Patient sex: M
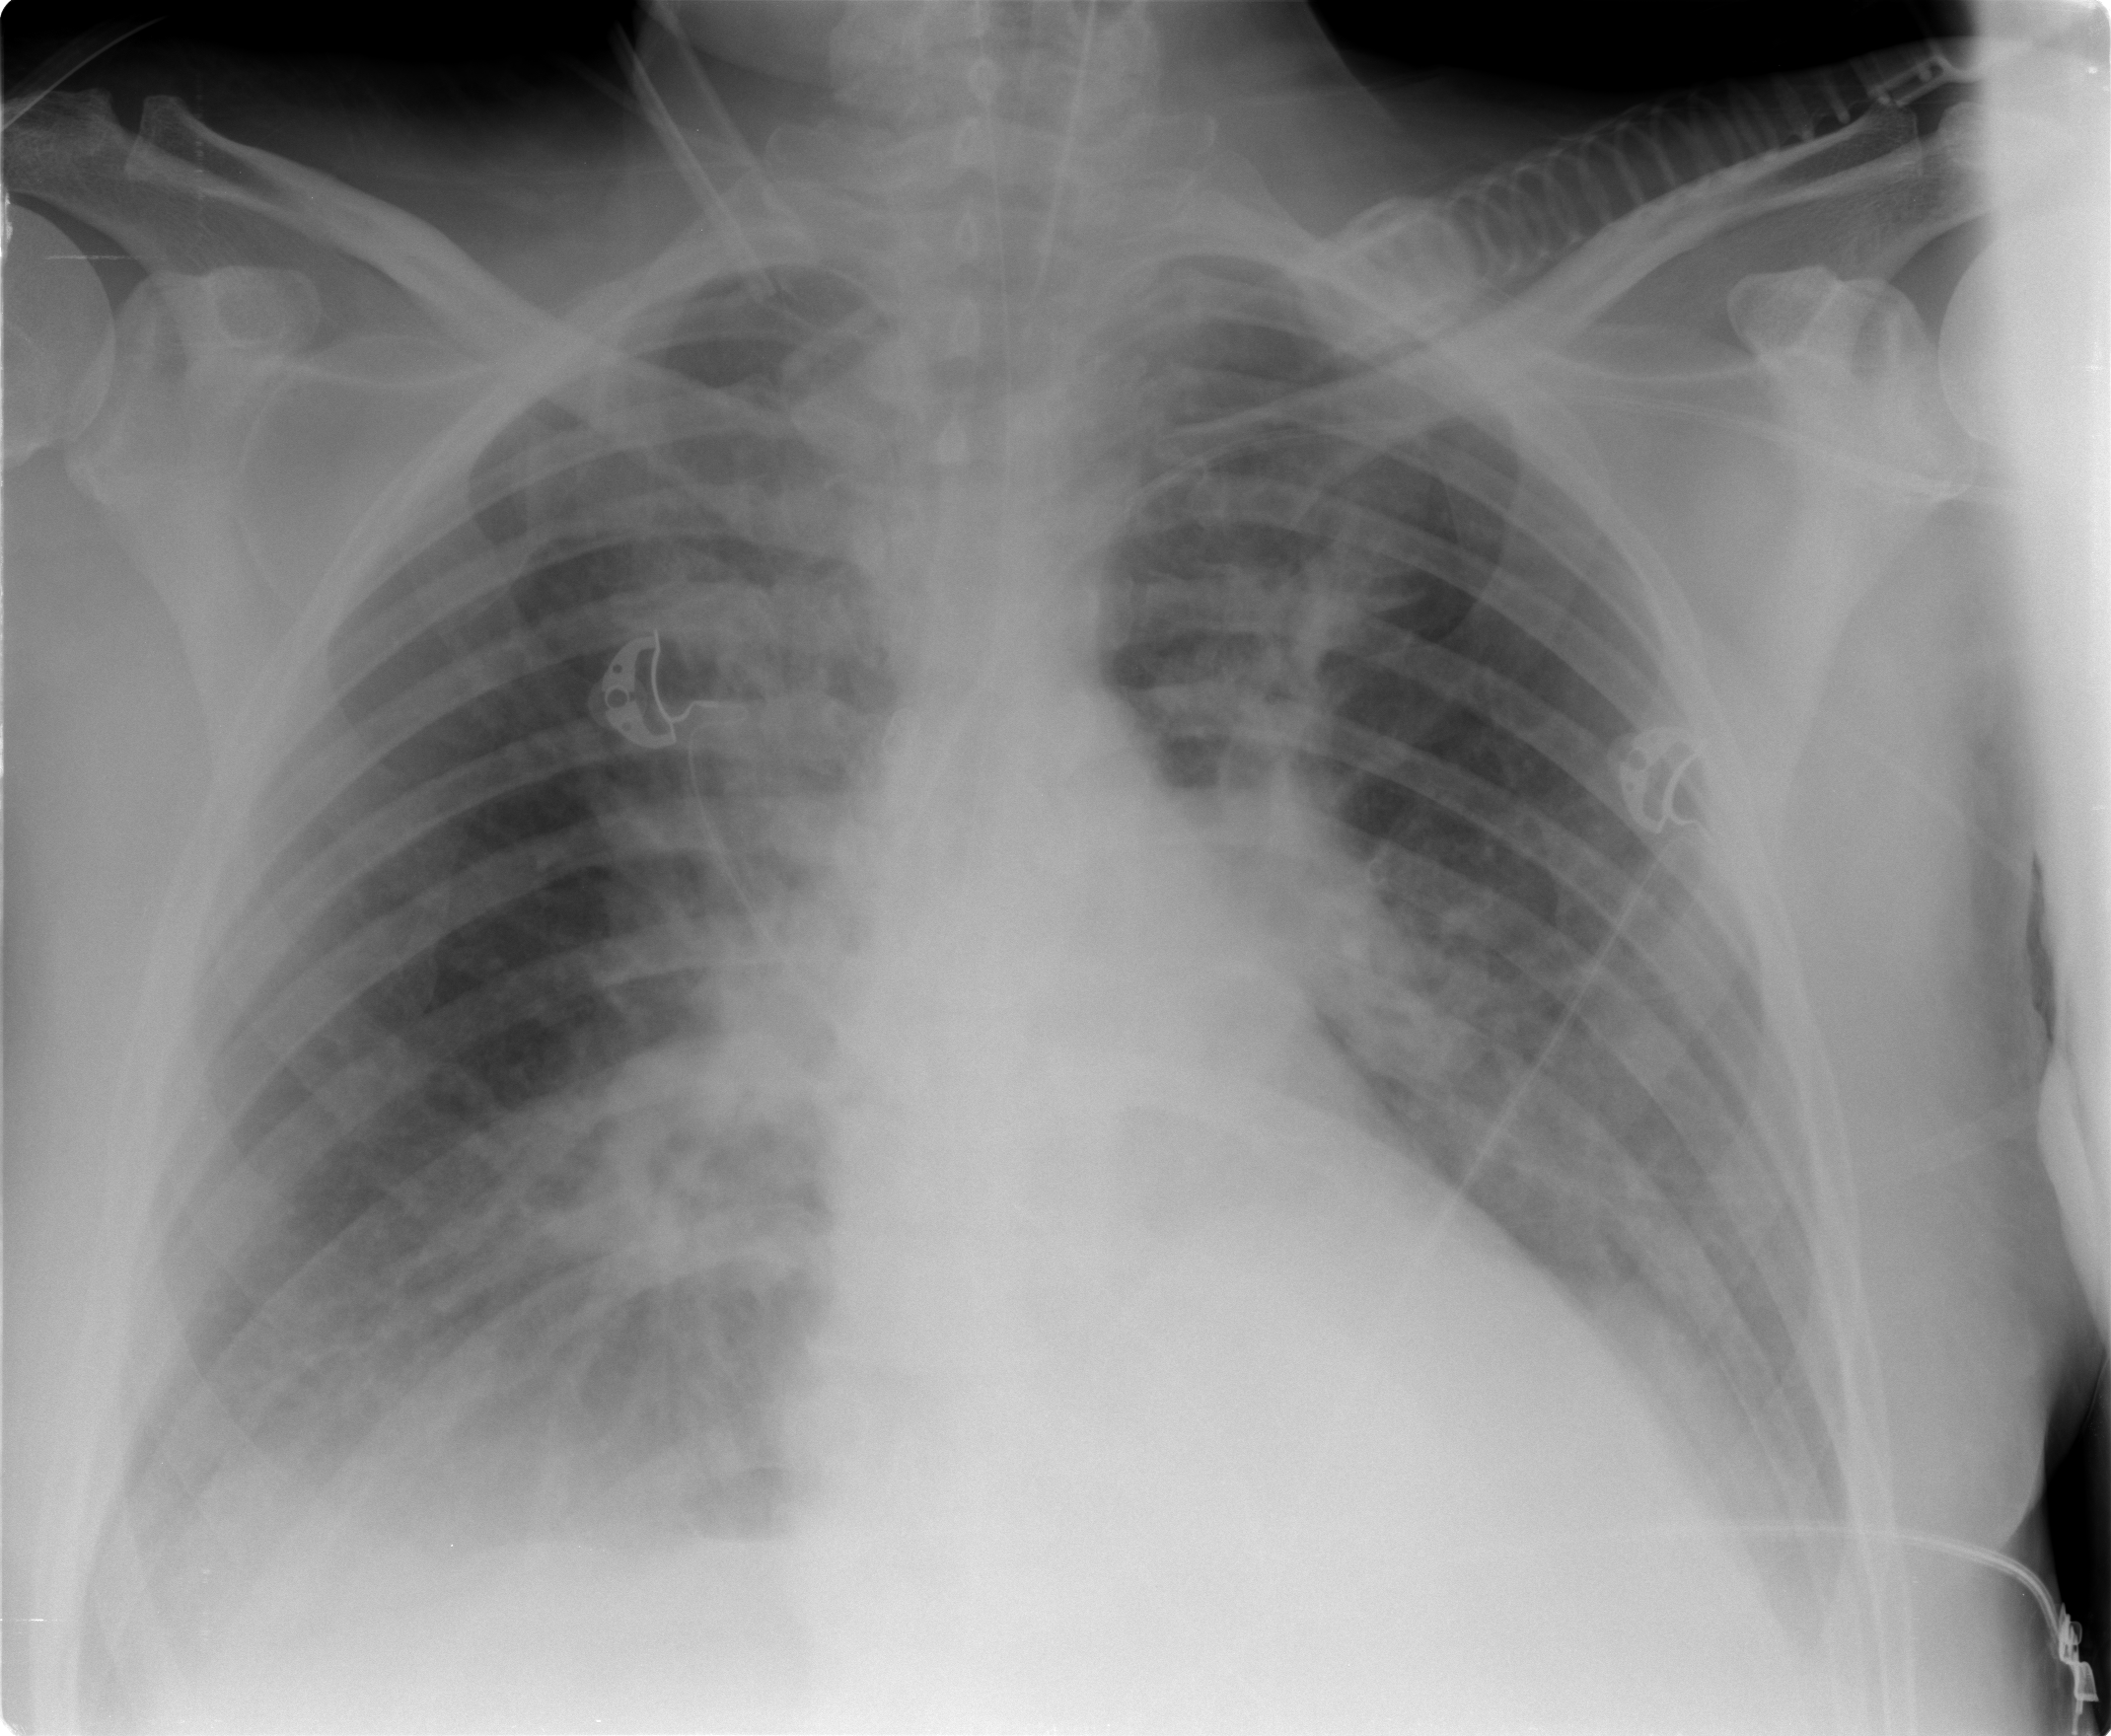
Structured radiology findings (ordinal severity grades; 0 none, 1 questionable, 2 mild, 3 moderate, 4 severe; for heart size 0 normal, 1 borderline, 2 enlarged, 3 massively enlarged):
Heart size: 3
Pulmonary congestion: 3
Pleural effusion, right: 2
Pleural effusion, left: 2
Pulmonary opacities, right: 3
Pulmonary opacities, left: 3
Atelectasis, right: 3
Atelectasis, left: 3